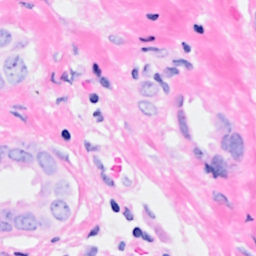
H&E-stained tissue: Breast